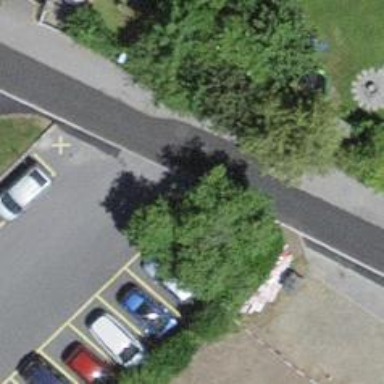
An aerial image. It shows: Road serving as parking aisle.